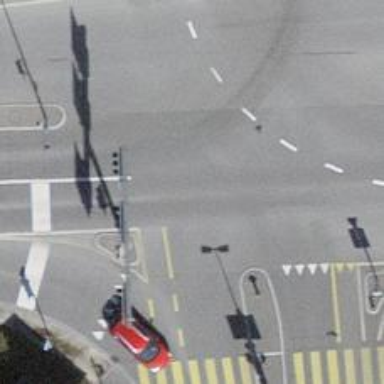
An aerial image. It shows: Tertiary road with asphalt surface.